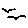
Label: bird